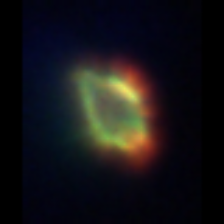
Taxon: Gyrodinium
Group: Dinoflagellates